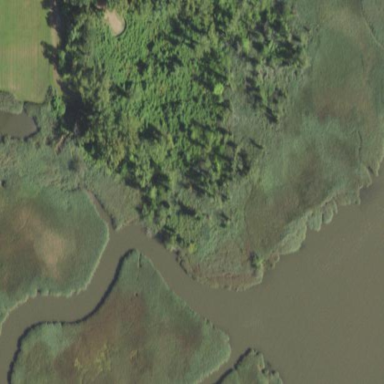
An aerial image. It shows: Tidal wetland area consisting of meadows and tidal flats.